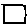
Label: square